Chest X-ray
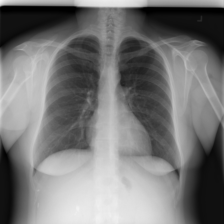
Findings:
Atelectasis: negative
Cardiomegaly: negative
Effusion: negative
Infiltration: negative
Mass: negative
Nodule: negative
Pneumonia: negative
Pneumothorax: negative
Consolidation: negative
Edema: negative
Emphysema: negative
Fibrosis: negative
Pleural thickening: negative
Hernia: negative